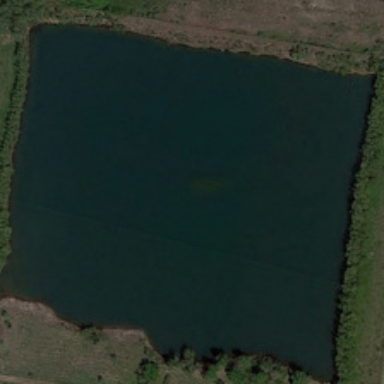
Some green plants are around a square dark green pond .